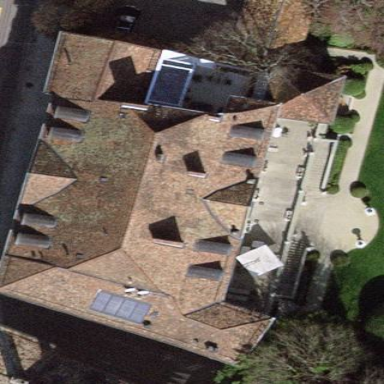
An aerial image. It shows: Distinctive apartments building with mansard roof made of roof tiles. The roof is oriented across the building.